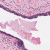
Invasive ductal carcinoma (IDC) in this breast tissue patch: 0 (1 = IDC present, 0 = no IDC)